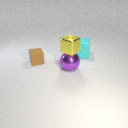
large purple metal sphere to the left of large cyan rubber cube